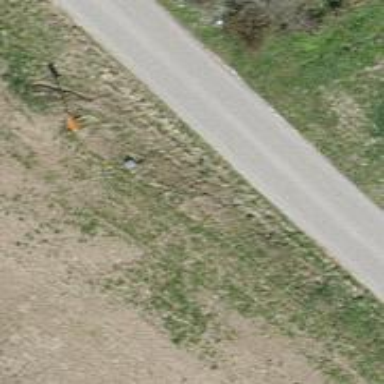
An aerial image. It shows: Aerial marker.